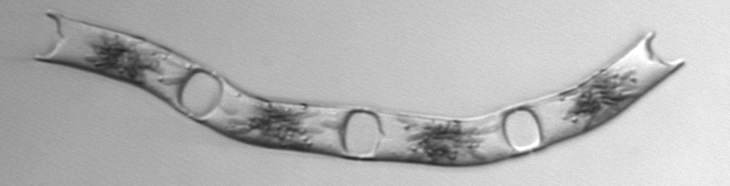
Label: Eucampia_morphytype1